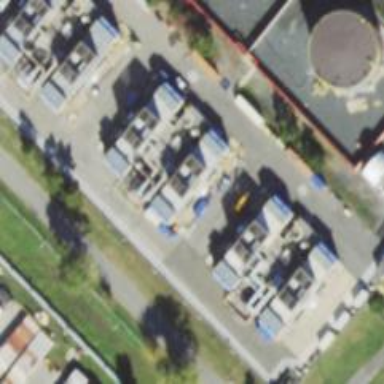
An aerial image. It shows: Gas turbine generator powered by gas.